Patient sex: F
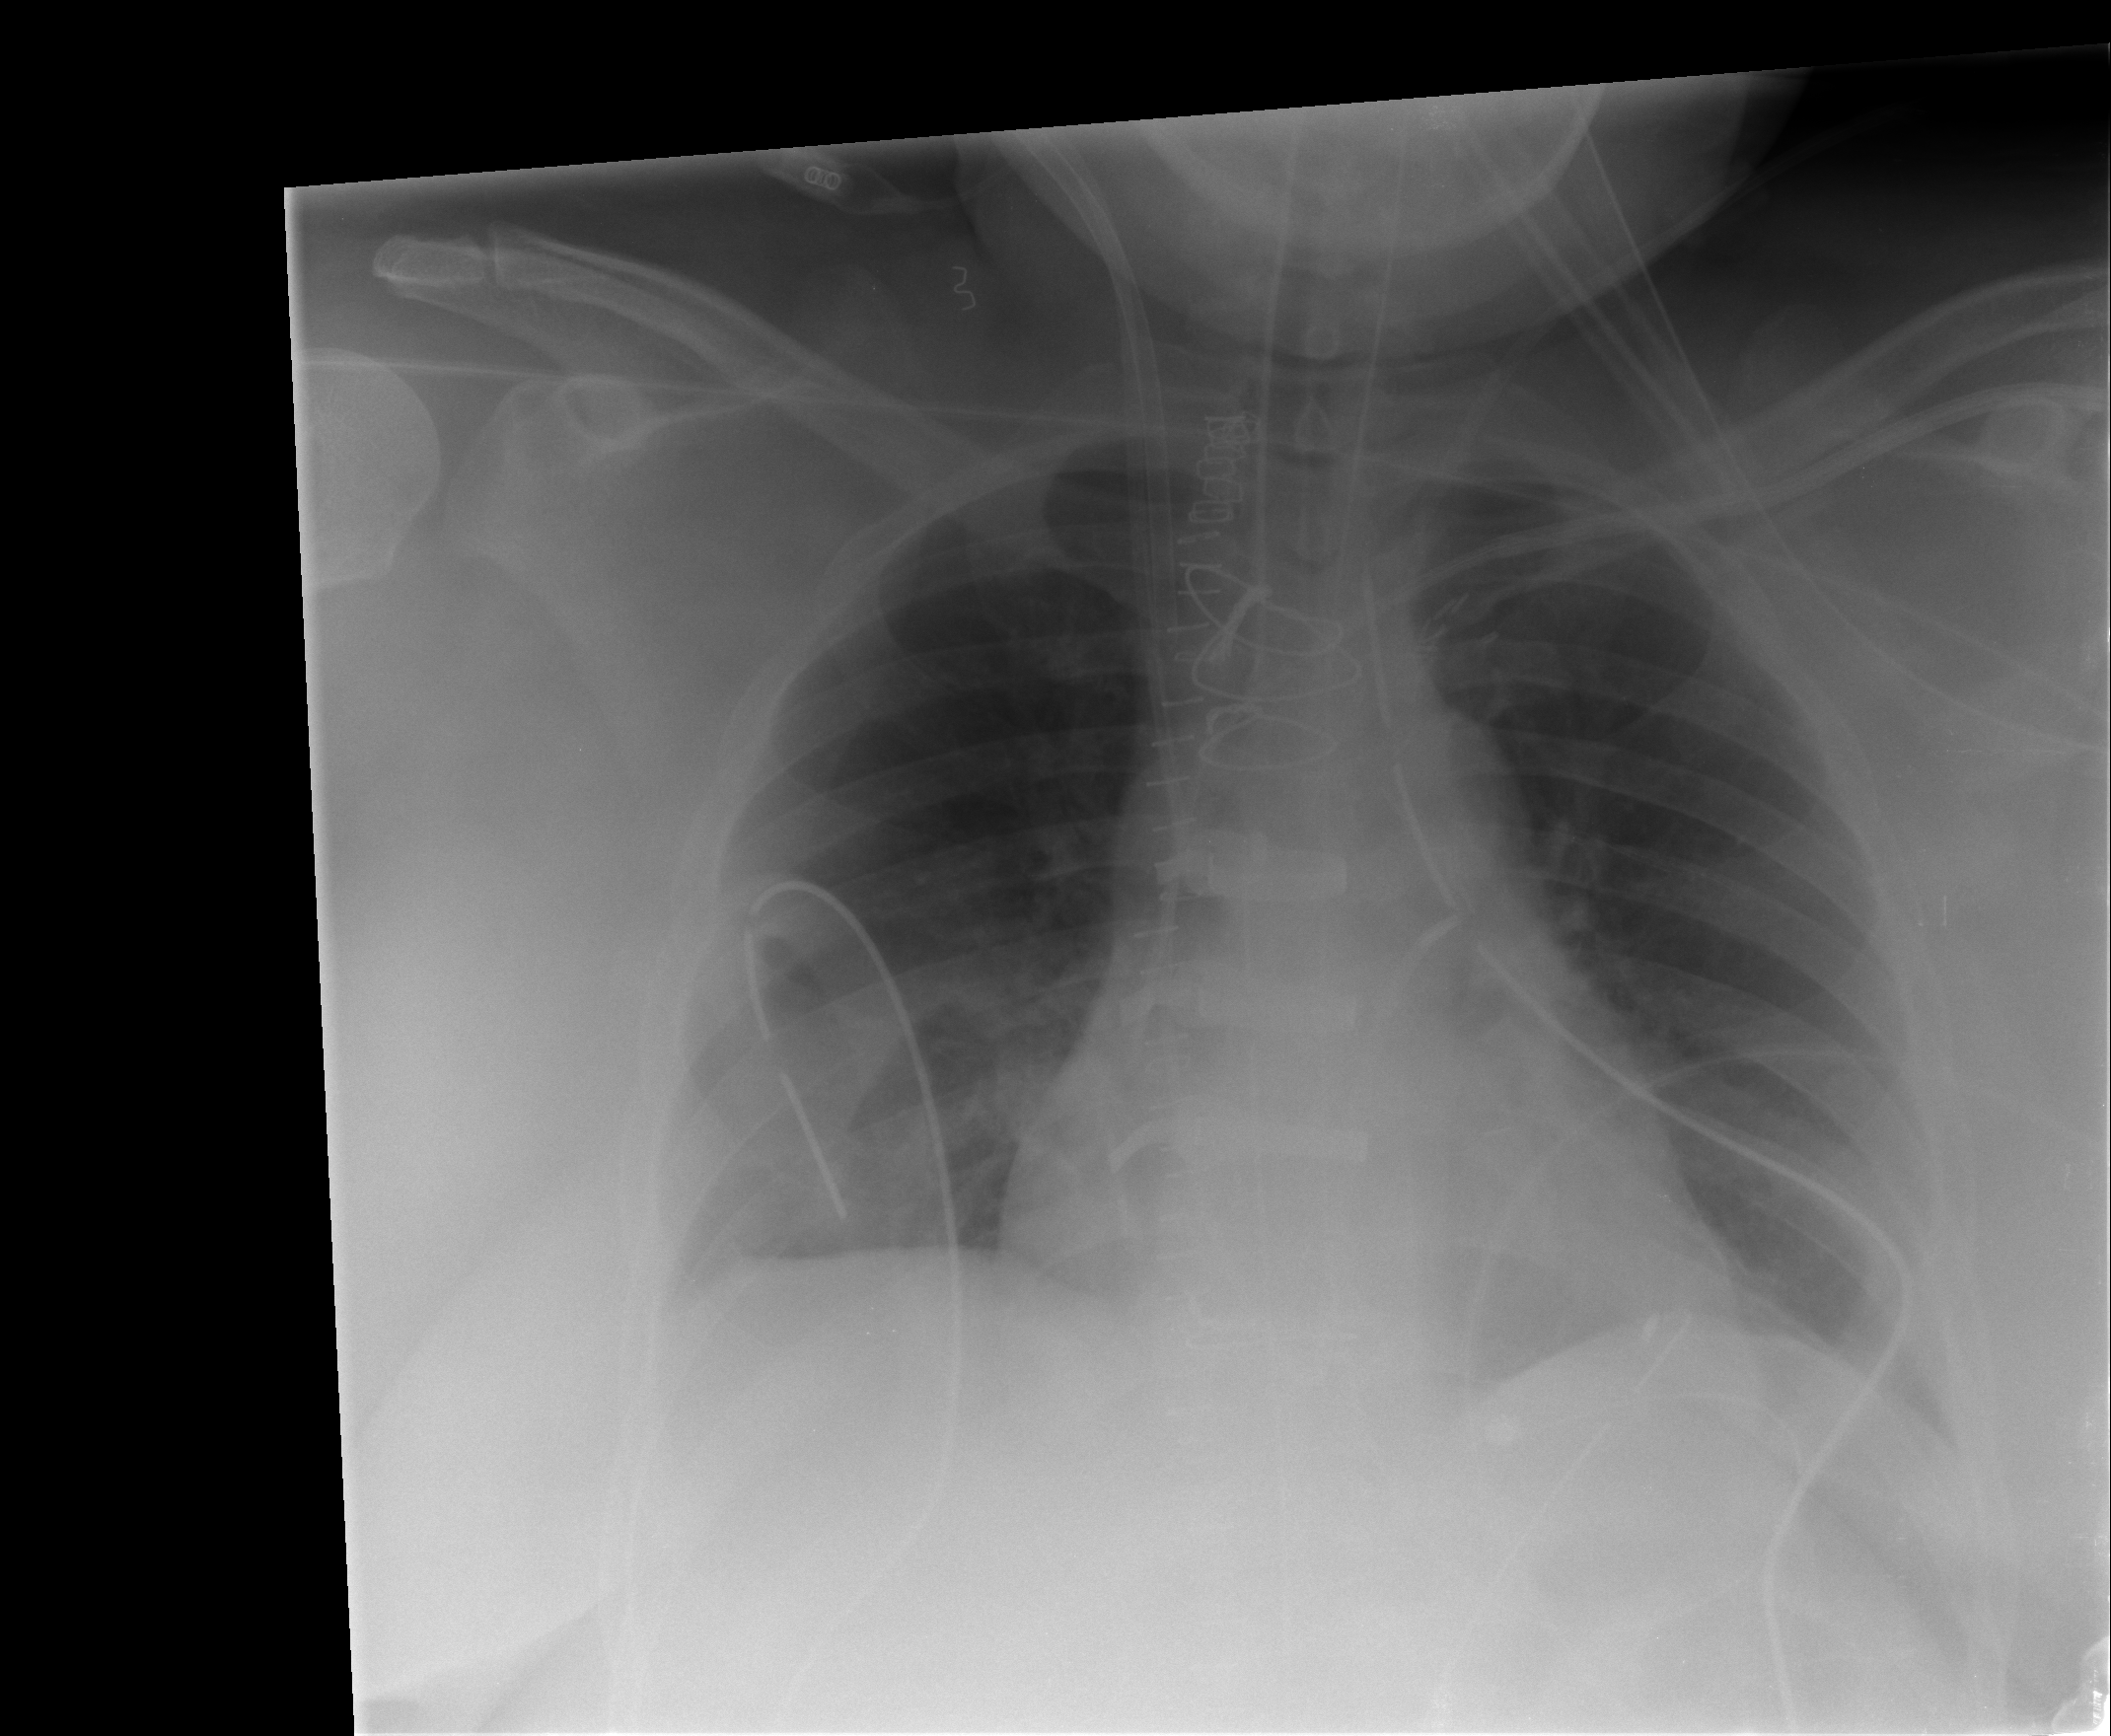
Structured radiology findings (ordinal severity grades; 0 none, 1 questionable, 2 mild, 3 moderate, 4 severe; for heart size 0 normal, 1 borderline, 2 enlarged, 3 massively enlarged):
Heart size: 2
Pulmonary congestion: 1
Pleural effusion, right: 1
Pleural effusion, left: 1
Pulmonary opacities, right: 0
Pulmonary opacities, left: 0
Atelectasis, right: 1
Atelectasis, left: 1